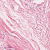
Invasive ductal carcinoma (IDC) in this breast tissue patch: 0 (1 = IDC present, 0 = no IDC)